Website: apple
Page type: billing-address
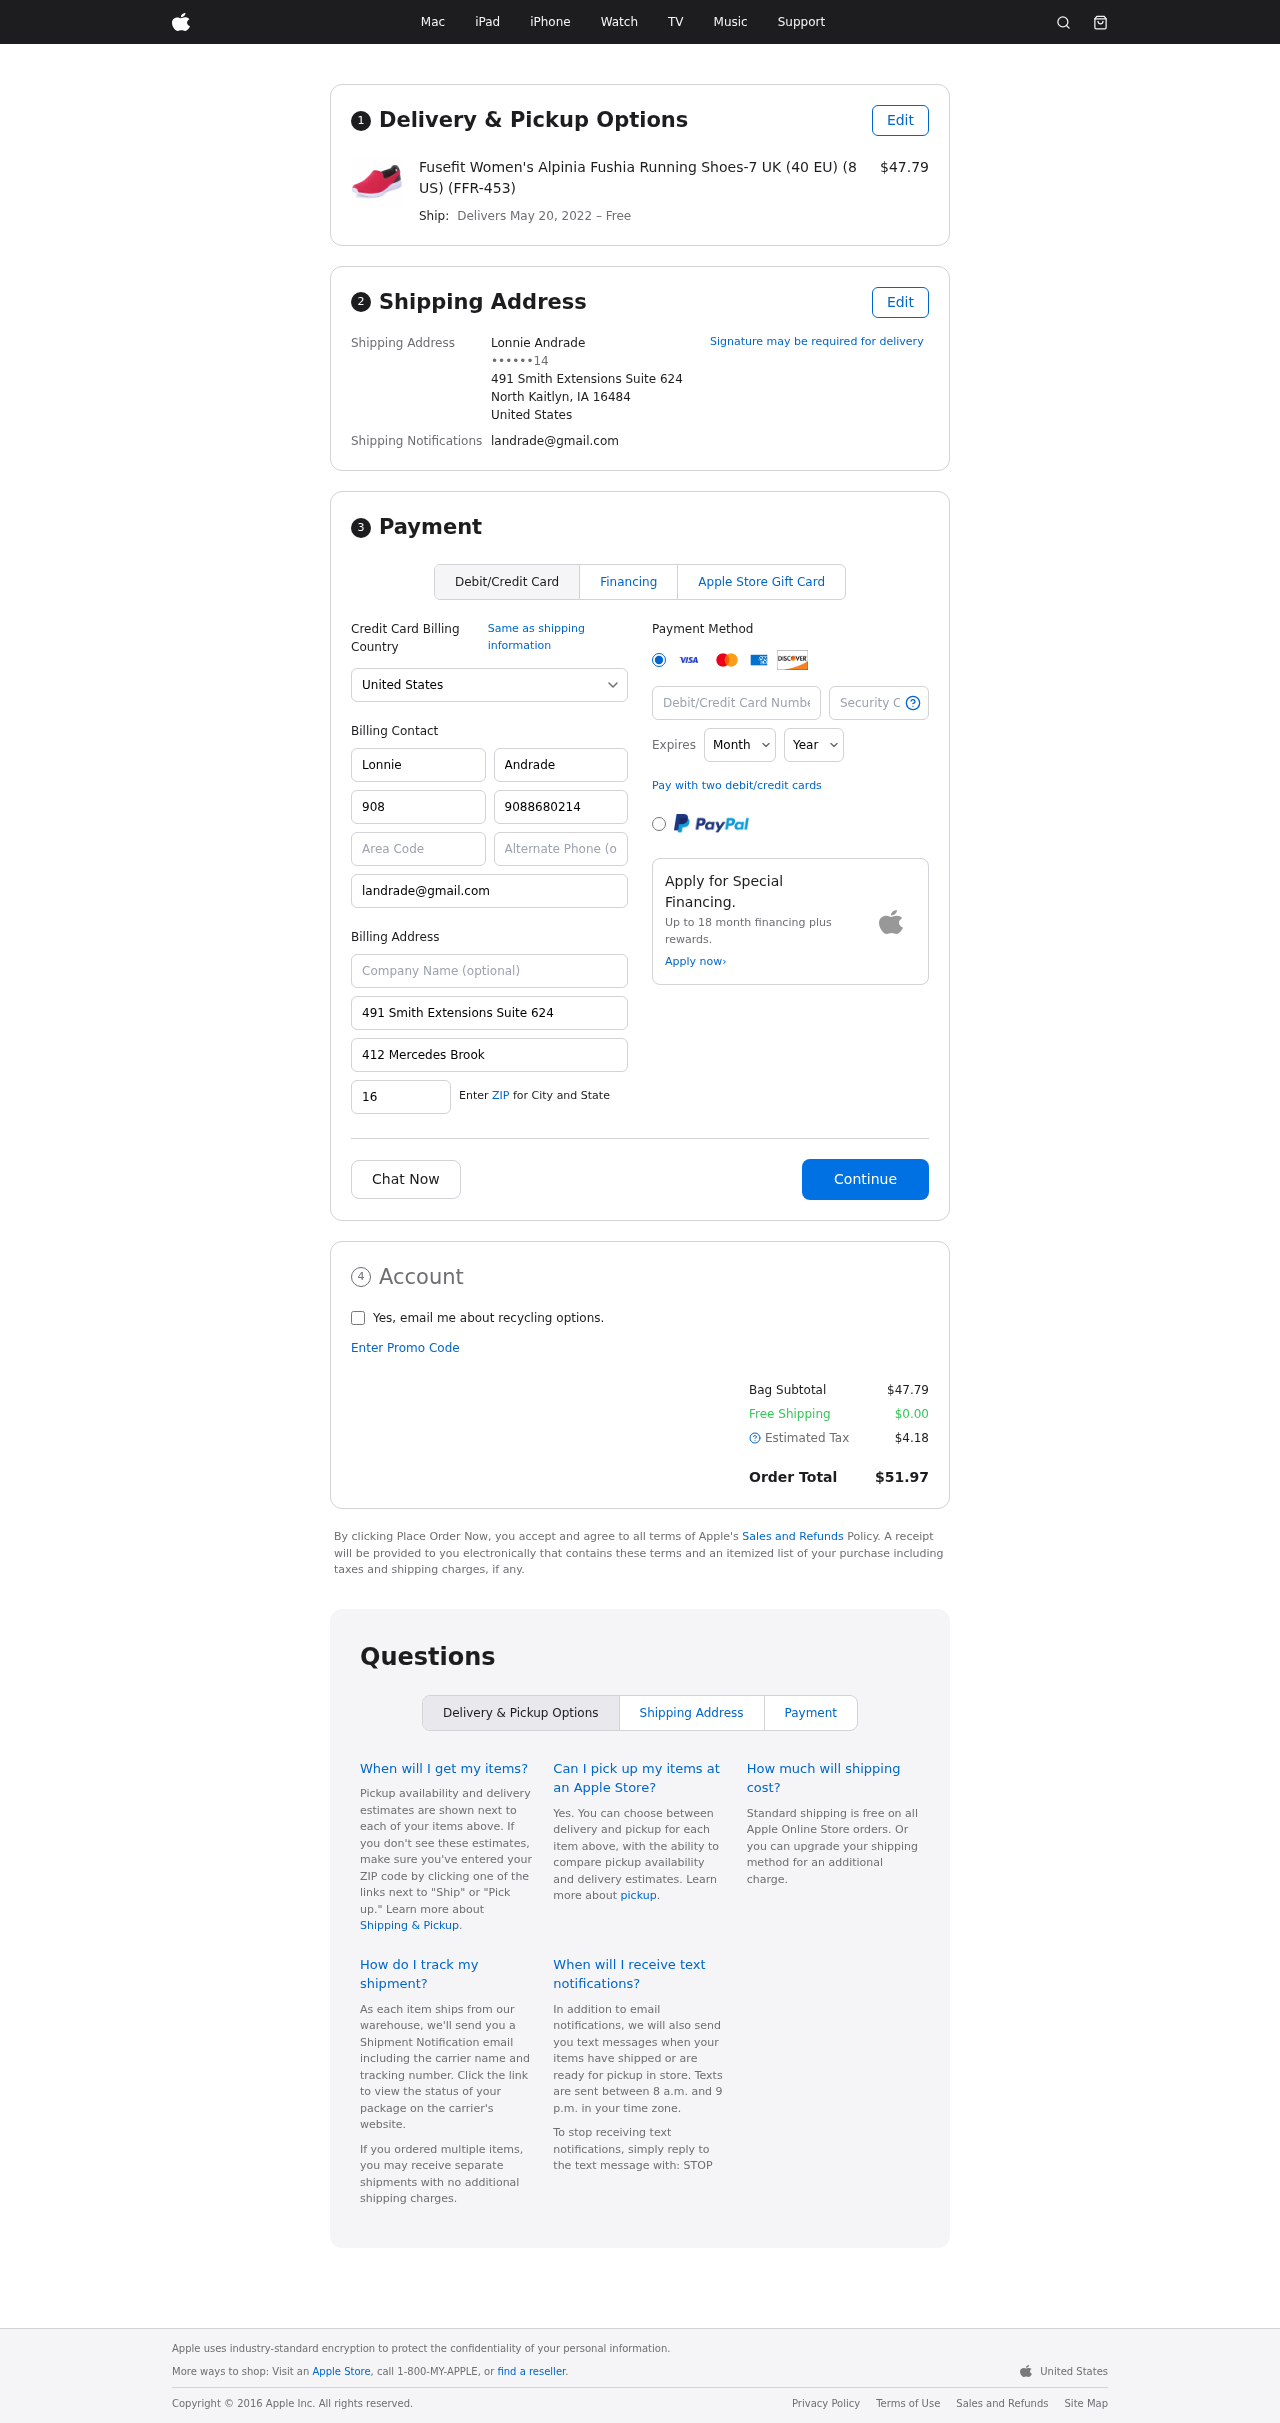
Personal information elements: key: PII_CARD_CVV
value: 885
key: PII_CARD_EXPIRY_MONTH
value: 03
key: PII_CARD_EXPIRY_YEAR
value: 30
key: PII_CARD_NUMBER
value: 2229 6781 1619 1739
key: PII_CITY_STATE_ZIP
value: North Kaitlyn, IA 16484
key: PII_COUNTRY
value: United States
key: PII_EMAIL
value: landrade@gmail.com
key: PII_FULLNAME
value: Lonnie Andrade
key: PII_STREET
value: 491 Smith Extensions Suite 624
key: PII_PHONE_MASKED
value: ••••••14
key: PII_BILLING_FIRSTNAME
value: Lonnie
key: PII_BILLING_LASTNAME
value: Andrade
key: PII_BILLING_PHONE_AREA
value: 908
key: PII_BILLING_PHONE
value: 9088680214
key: PII_BILLING_EMAIL
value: landrade@gmail.com
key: PII_BILLING_STREET
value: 491 Smith Extensions Suite 624
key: PII_BILLING_STREET2
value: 412 Mercedes Brook
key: PII_BILLING_POSTCODE
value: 16484
Product elements: key: PRODUCT1_NAME
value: Fusefit Women's Alpinia Fushia Running Shoes-7 UK (40 EU) (8 US) (FFR-453)
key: PRODUCT1_PRICE
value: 47.79
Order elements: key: ORDER_DELIVERY_DATE
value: May 20, 2022
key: ORDER_SUBTOTAL
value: $47.79
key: ORDER_SHIPPING_COST
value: $0.00
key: ORDER_TAX
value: $4.18
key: ORDER_TOTAL
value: $51.97